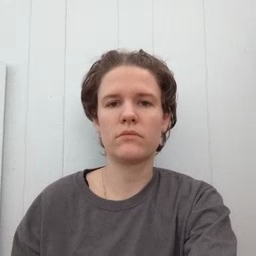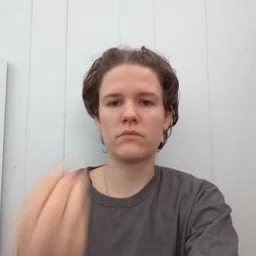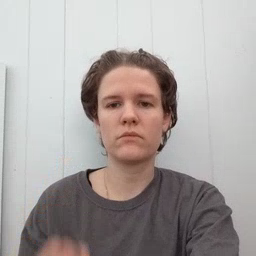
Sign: go